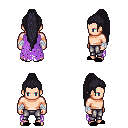
a pixel art fantasy rpg character, male body template, human, light skin, maroon tattered cape, metal pants, raven extra-long topknot hairstyle, white cloth bandages, black slippers, four views (front, back, left, right), 2x2 character sprite sheet, small pixel art, hard edges, no anti-aliasing